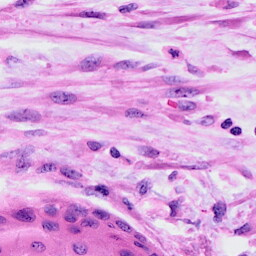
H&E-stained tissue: Cervix